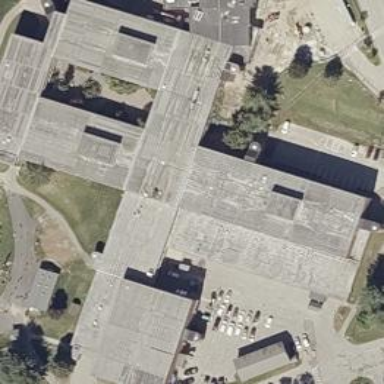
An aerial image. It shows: School building or complex.